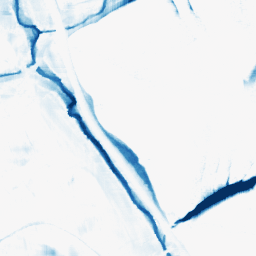
Category: morphological
Decomposition family: morphological_square
Decomposition parameters: operation: closing
size: 20
Upsampling method: quartic
Upsampling parameters: scale: 4
Upsampling scale: 4